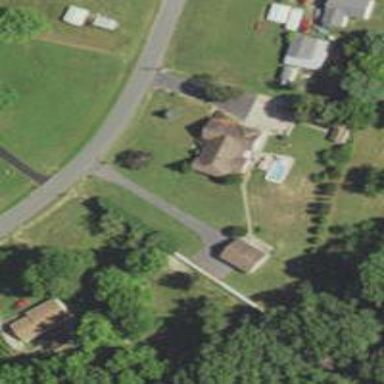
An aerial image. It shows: Driveway.